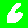
Digit: 6